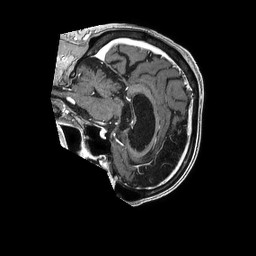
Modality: T1w
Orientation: sagittal
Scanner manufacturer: philips
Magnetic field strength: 1.5 T
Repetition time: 0.007678 s
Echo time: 0.003496 s